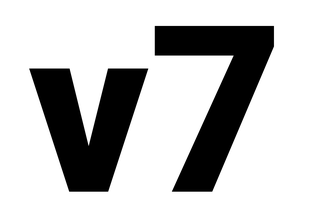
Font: Roboto_Black